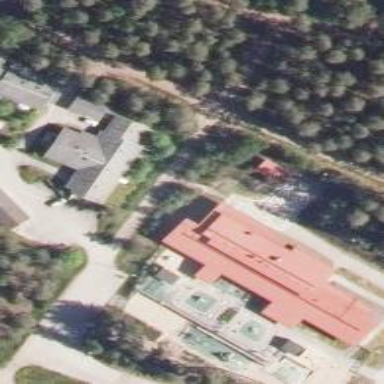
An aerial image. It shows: Kindergarten building.